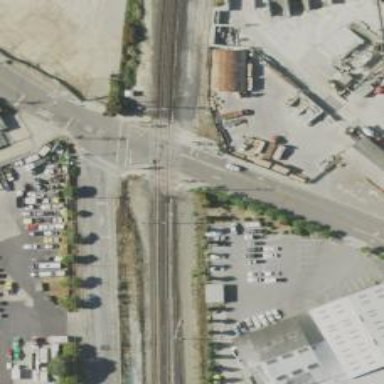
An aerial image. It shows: Railway crossing.